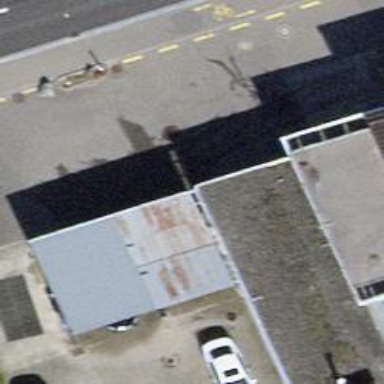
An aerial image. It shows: Car repair shop.